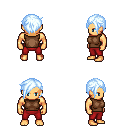
a pixel art fantasy rpg character, male body template, human, tanned skin, brown sleeveless shirt, red pants, white cyan pixie cut hairstyle, four views (front, back, left, right), 2x2 character sprite sheet, small pixel art, hard edges, no anti-aliasing